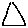
Label: triangle